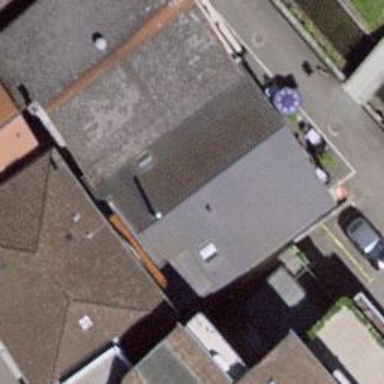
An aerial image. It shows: Restaurant.